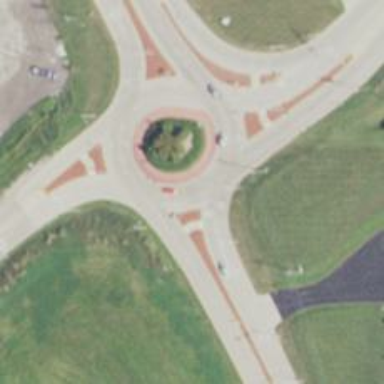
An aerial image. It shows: Roundabout at primary highway.